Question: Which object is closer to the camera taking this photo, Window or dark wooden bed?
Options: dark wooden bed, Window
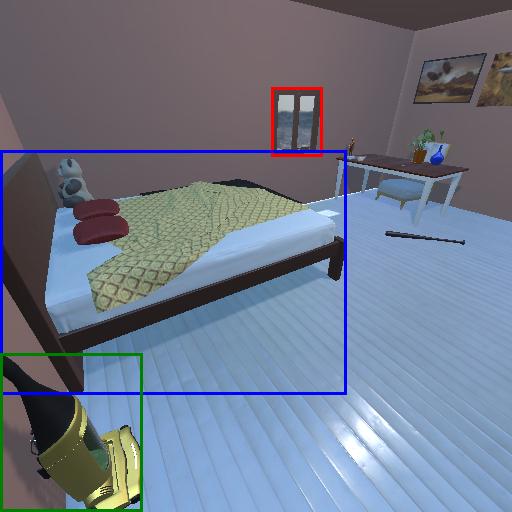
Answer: dark wooden bed